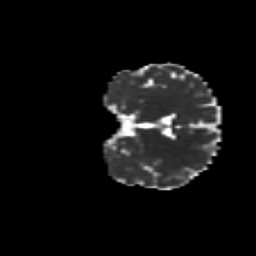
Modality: MD
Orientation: coronal
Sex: female
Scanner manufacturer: siemens
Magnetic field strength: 3 T
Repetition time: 5 s
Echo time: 0.071 s